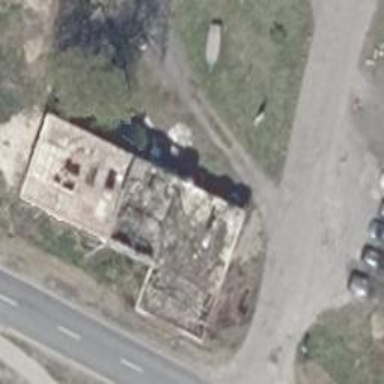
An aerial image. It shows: Ruins of building.